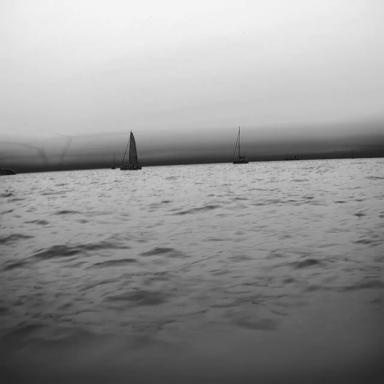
There are three sailboats in the infrared image.